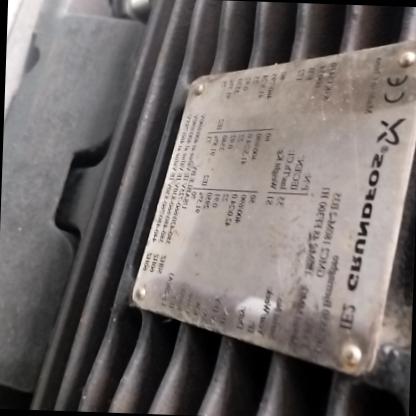
Klasa: tabliczka-znamionowa